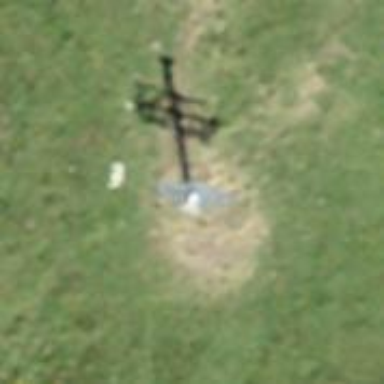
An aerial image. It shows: Pylon for aerialway.